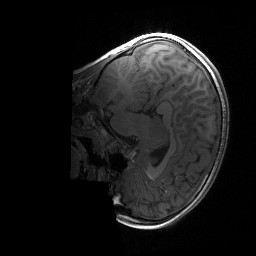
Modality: T1w
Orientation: sagittal
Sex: female
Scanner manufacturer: siemens
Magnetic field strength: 3 T
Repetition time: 1.9 s
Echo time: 0.00243 s